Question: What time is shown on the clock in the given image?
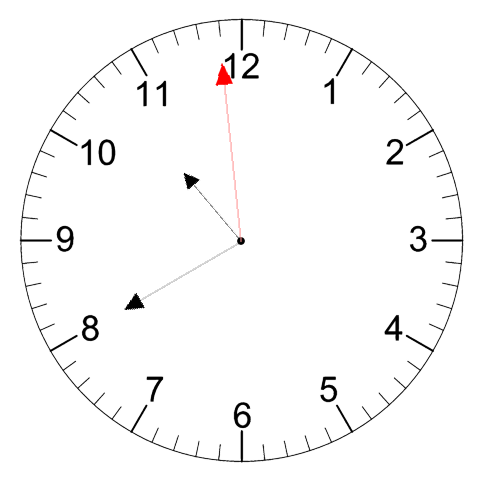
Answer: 10:39:59